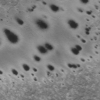
Label: not_dusty